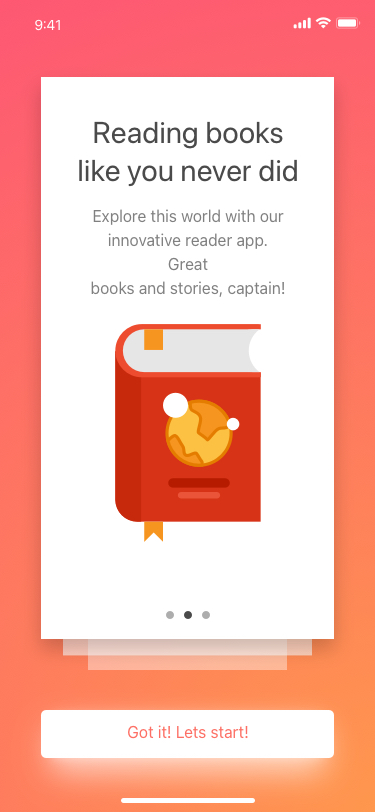
Text in this UI design:
Got it! Lets start!
Reading books
like you never did
Explore this world with our
innovative reader app. Great
books and stories, captain!